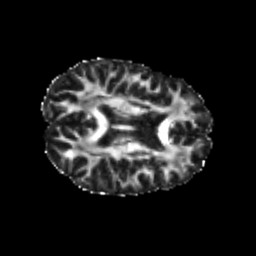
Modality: FA
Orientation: axial
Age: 21
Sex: female
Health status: healthy
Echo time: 0.074 s